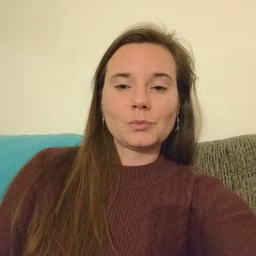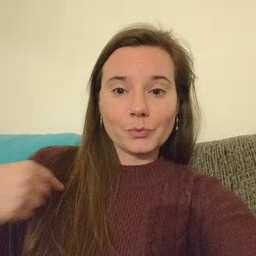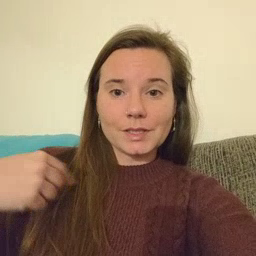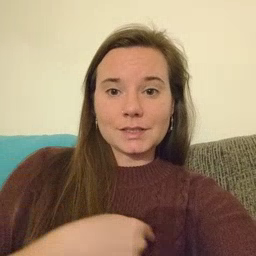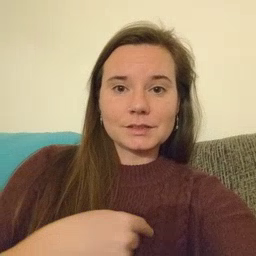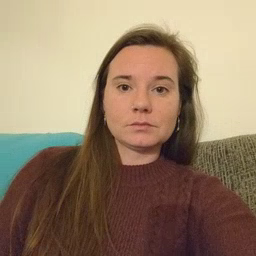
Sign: weus